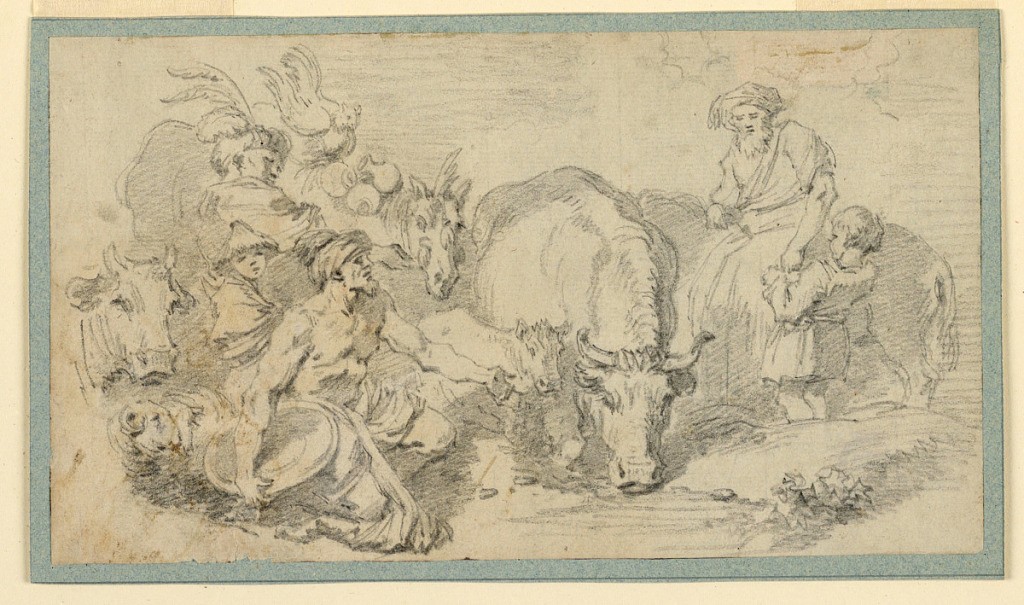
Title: Oriental Scene
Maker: Jean Honoré Fragonard, French, 1732 - 1806
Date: ca. 1770
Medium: Black crayon on paper
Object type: Drawing
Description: Cattle at a watering place.  At right, stand an elderly man and a boy.  At left, kneels a man with a turban, and a child holds a Chinese cup. Jars and a cock are shown upon a horse, beside which a man stands.